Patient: sex M, age 77
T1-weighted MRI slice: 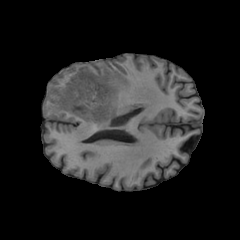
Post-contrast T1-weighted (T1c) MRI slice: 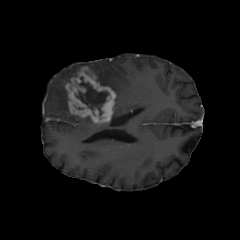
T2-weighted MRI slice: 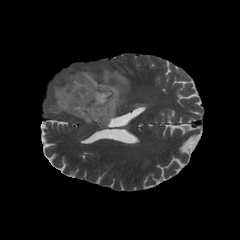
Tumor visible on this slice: yes
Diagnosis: Glioblastoma, IDH-wildtype
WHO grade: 4